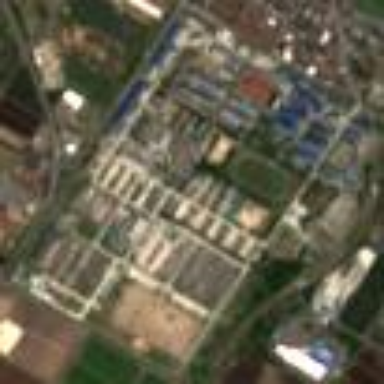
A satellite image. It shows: Military base.